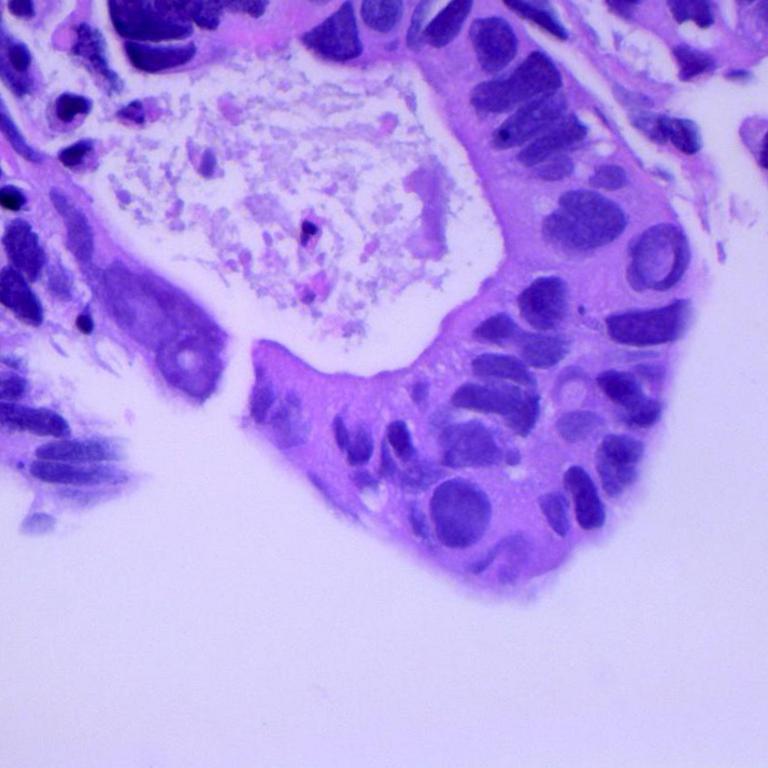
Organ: lung
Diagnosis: adenocarcinomas